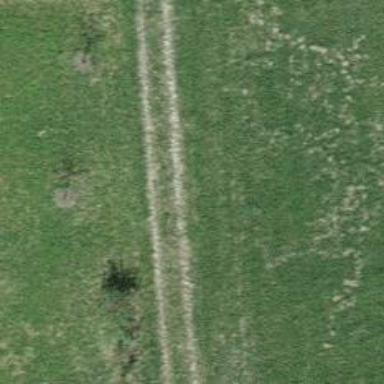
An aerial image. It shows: Track road with grade4 tracktype.